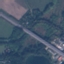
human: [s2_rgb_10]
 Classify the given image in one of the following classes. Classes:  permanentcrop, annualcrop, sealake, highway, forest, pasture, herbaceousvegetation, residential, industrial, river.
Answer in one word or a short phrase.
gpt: Highway